Question: I'm tired with Java GridBagLayout. I want to create a panel that looks like the one shown in the picture below, but I couldn't get it. I'm unable to position the left panel, and I failed to make panels long. The width does not increase when I set gridWidth. I can't use any GUI builders for that. I want to get a layout like the picture below.

'''
public class gui3 extends Frame{
Panel p1,p2,p3,p4,p5,p6,p7,pmain;
gui3(){
setVisible(true);
setSize(500,500);
setTitle(" Calculator ");
GridBagLayout gb1=new GridBagLayout();
GridBagConstraints gbc=new GridBagConstraints();
setLayout(gb1);
p1=new Panel();
p1.setBackground(Color.BLACK);
gbc.gridx=5;
gbc.gridy=0;
gbc.gridwidth=3;
//gbc.weightx =0.5;
gbc.fill=GridBagConstraints.HORIZONTAL;
add(p1,gbc);
p2=new Panel();
p2.setBackground(Color.BLUE);
gbc.gridx=0;
gbc.gridy=1;
gbc.gridwidth=2;
// gbc.weightx = 1;
gbc.fill=GridBagConstraints.HORIZONTAL;
add(p2,gbc);
p3=new Panel();
p3.setBackground(Color.GREEN);
gbc.gridx=0;
gbc.gridy=2;
gbc.gridwidth=2;
// gbc.weightx = 1;
gbc.fill=GridBagConstraints.HORIZONTAL;
add(p3,gbc);
p4=new Panel();
p4.setBackground(Color.cyan);
gbc.gridx=0;
gbc.gridy=3;
gbc.gridwidth=2;
// gbc.weightx = 1;
gbc.fill=GridBagConstraints.HORIZONTAL;
add(p4,gbc);
p5=new Panel();
p5.setBackground(Color.RED);
gbc.gridx=0;
gbc.gridy=4;
gbc.gridwidth=2;
// gbc.weightx = 1;
gbc.fill=GridBagConstraints.HORIZONTAL;
add(p5,gbc);
p6=new Panel();
p6.setBackground(Color.pink);
gbc.gridx=0;
gbc.gridy=5;
gbc.gridwidth=2;
// gbc.weightx = 1;
// gbc.fill=GridBagConstraints.HORIZONTAL;
add(p6,gbc);
p7=new Panel();
p7.setBackground(Color.yellow);
gbc.gridx=6;
gbc.gridy=0;
gbc.gridheight=6;
// gbc.weightx = 1;
gbc.fill=GridBagConstraints.HORIZONTAL;
add(p7,gbc);
}
}
'''
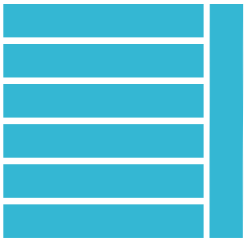
Answer: You mean something like...

So basically, you can use 'GridBagConstraints#gridheight' (or 'gridwidth') to set the number of grid cells that a component will span across
'''
import java.awt.Color;
import java.awt.Dimension;
import java.awt.EventQueue;
import java.awt.Graphics;
import java.awt.Graphics2D;
import java.awt.GridBagConstraints;
import java.awt.GridBagLayout;
import java.awt.Insets;
import javax.swing.JFrame;
import javax.swing.JPanel;
import javax.swing.UIManager;
import javax.swing.UnsupportedLookAndFeelException;
public class TestLayout {
public static void main(String[] args) {
new TestLayout();
}
public TestLayout() {
EventQueue.invokeLater(new Runnable() {
@Override
public void run() {
try {
UIManager.setLookAndFeel(UIManager.getSystemLookAndFeelClassName());
} catch (ClassNotFoundException | InstantiationException | IllegalAccessException | UnsupportedLookAndFeelException ex) {
ex.printStackTrace();
}
JFrame frame = new JFrame("Testing");
frame.setDefaultCloseOperation(JFrame.EXIT_ON_CLOSE);
frame.setLayout(new GridBagLayout());
GridBagConstraints gbc = new GridBagConstraints();
gbc.insets = new Insets(4, 4, 4, 4);
gbc.gridx = 0;
gbc.weightx = 1;
gbc.gridy = 0;
gbc.fill = GridBagConstraints.HORIZONTAL;
frame.add(createPane(Color.RED), gbc);
gbc.gridy++;
frame.add(createPane(Color.GREEN), gbc);
gbc.gridy++;
frame.add(createPane(Color.BLUE), gbc);
gbc.gridy++;
frame.add(createPane(Color.CYAN), gbc);
gbc.gridy++;
frame.add(createPane(Color.MAGENTA), gbc);
gbc.gridy++;
frame.add(createPane(Color.ORANGE), gbc);
gbc.gridy++;
frame.add(createPane(Color.PINK), gbc);
gbc.gridx++;
gbc.weightx = 0;
gbc.gridy = 0;
gbc.weighty = 1;
gbc.gridheight = GridBagConstraints.REMAINDER;
gbc.fill = GridBagConstraints.VERTICAL;
frame.add(createPane(Color.YELLOW), gbc);
frame.pack();
frame.setLocationRelativeTo(null);
frame.setVisible(true);
}
});
}
public JPanel createPane(Color color) {
JPanel pane = new JPanel(){
@Override
public Dimension getPreferredSize() {
return new Dimension(50, 50);
}
};
pane.setBackground(color);
return pane;
}
}
'''
Have a look at <URL> for more details